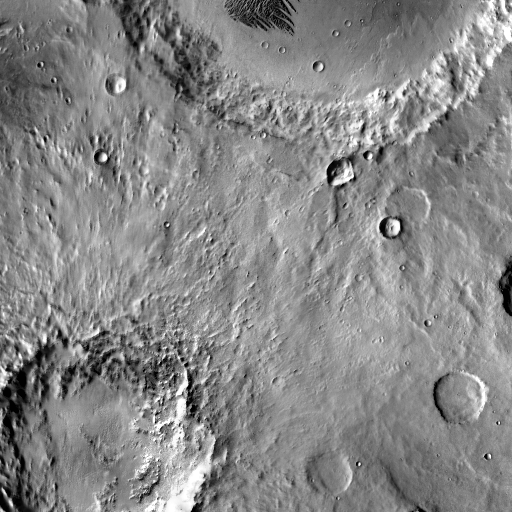
Crater classes present: Background, Other, Buried, Secondary